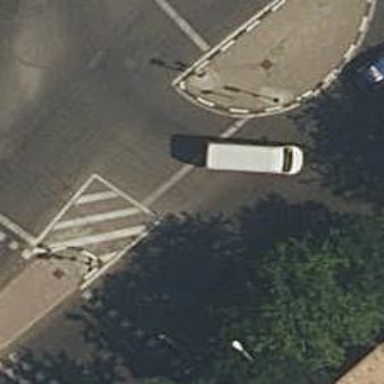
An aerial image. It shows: Road with traffic signals.